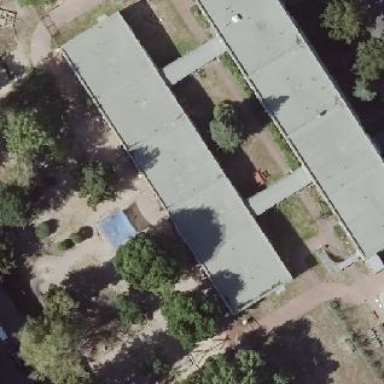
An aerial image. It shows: Kindergarten.